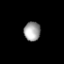
Tissue: prostate
Cell type: T cells
Senescence score: 0.6883
Nuclear area (px): 305
Mean DAPI intensity: 161.469